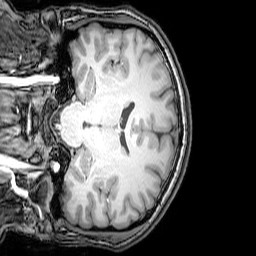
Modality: T1w
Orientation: coronal
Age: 24
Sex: male
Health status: healthy
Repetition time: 0.081 s
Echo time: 0.037 s